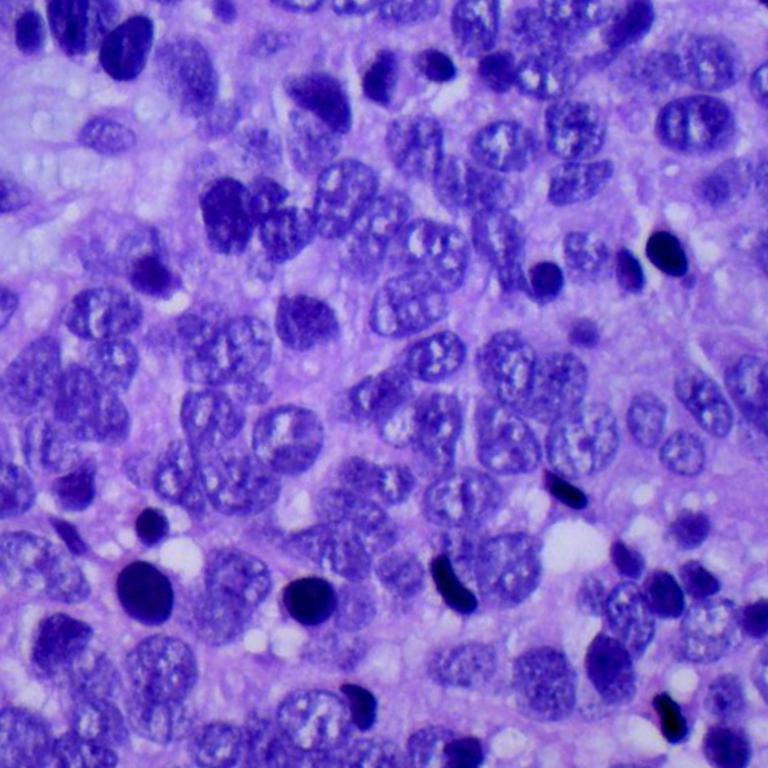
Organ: lung
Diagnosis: squamous carcinomas